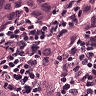
Metastatic tissue present: yes